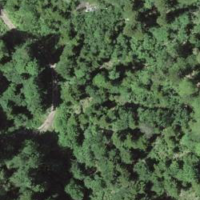
EUNIS habitat code: 41
Species observed at this site:
Carduus personata